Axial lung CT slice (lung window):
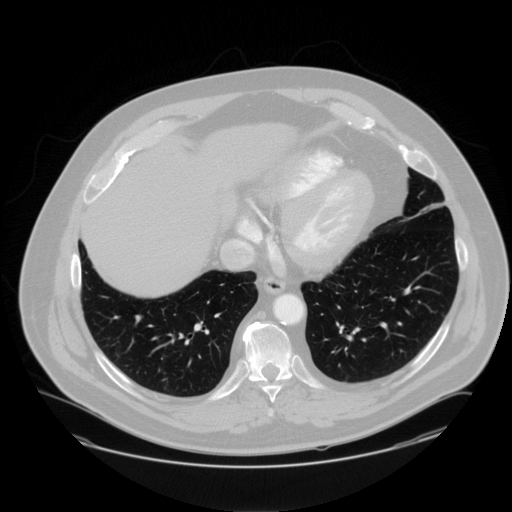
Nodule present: no